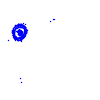
Particle: electron